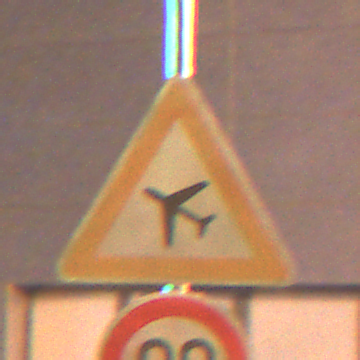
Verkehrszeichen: FlugbetriebRechts
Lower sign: Geschwindigkeit90
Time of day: Night
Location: Outdoor (Urban)
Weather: PartlyCloudy
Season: NotSpecified
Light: Artificial